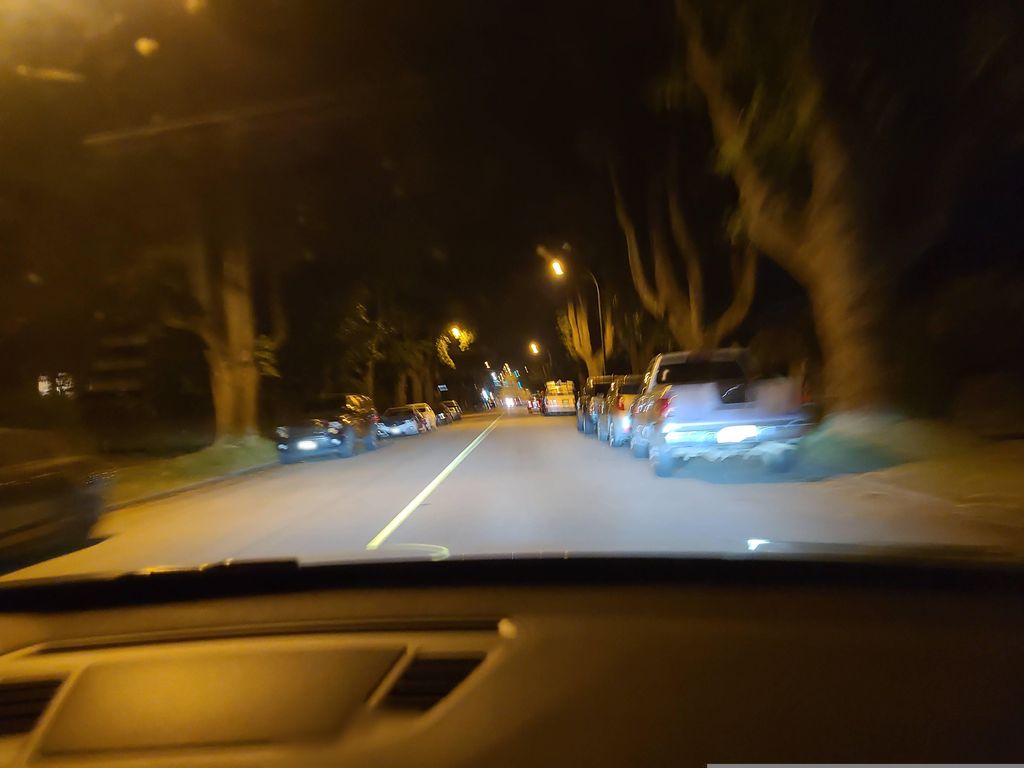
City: vancouver